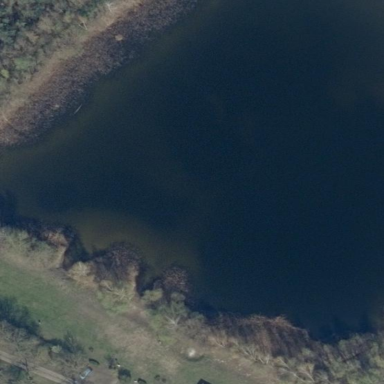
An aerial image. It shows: Pond surrounded by natural water.